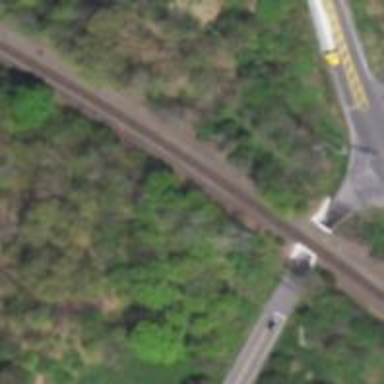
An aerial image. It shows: Abandoned railway bridge.